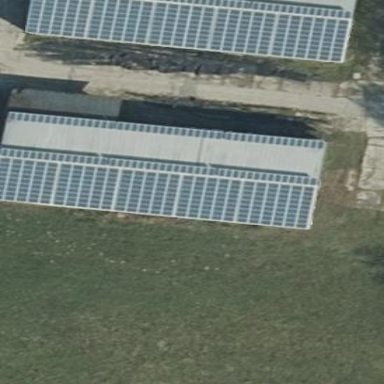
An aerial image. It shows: Building equipped with small solar photovoltaic panel for electricity generation.